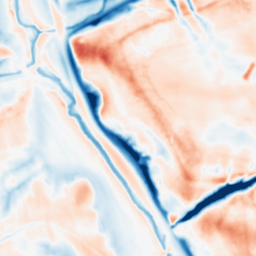
Category: multiscale
Decomposition family: dog
Decomposition parameters: sigma_low: 1
sigma_high: 10
Upsampling method: bspline
Upsampling parameters: scale: 2
Upsampling scale: 2